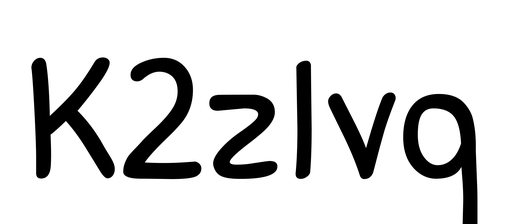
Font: PatrickHand-Regular